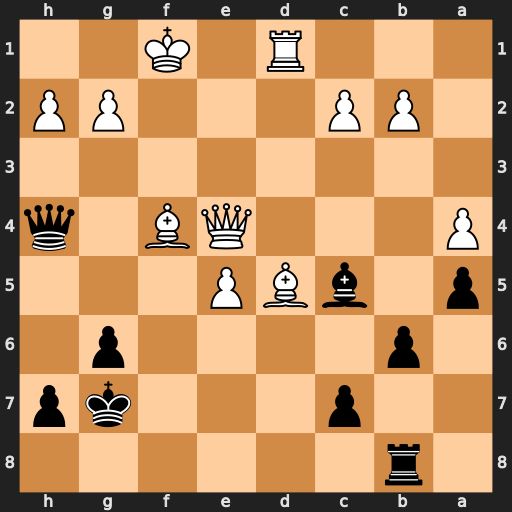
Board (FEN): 1r6/2p3kp/1p4p1/p1bBP3/P3QB1q/8/1PP3PP/3R1K2
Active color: b
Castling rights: -
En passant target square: -
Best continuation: Qf2#